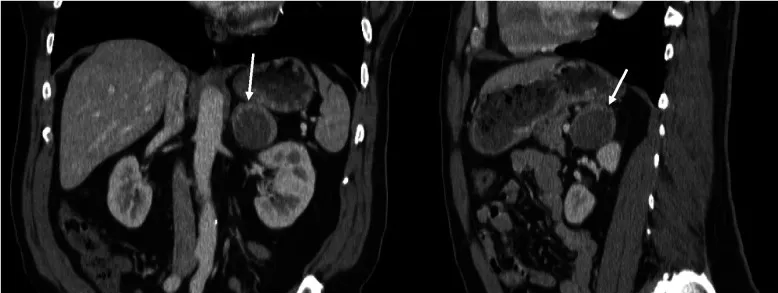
Coronal and sagittal views of CT abdomen with contrast, showing 4.4 cm left adrenal mass with peripheral enhancement and central heterogeneous hypoenhancement, July 2022.
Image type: radiology (ct)